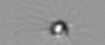
Label: Calciopappus